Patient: sex M, age 60
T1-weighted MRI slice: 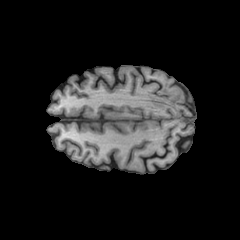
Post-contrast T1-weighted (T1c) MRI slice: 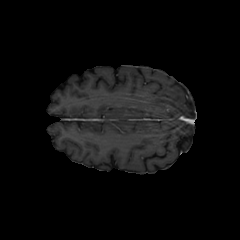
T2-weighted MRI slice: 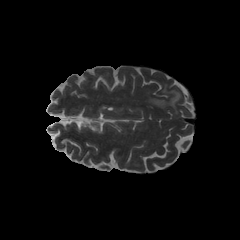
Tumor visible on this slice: yes
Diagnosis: Glioblastoma, IDH-wildtype
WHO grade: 4